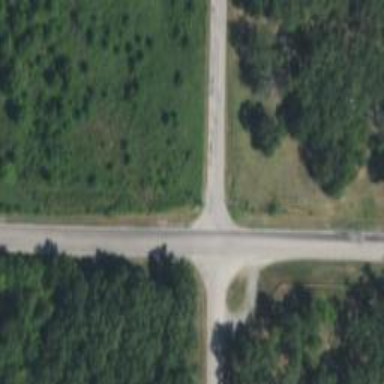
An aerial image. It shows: Tertiary road.